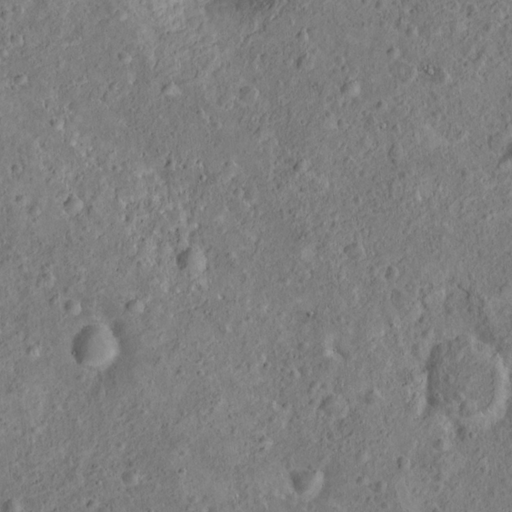
Classes present: Background, Cone